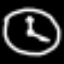
Label: clock